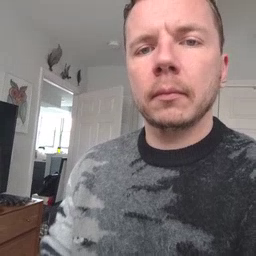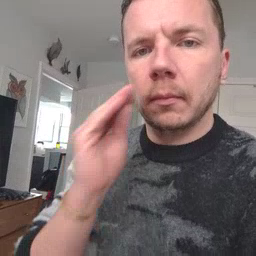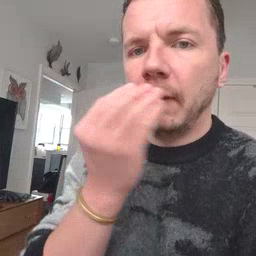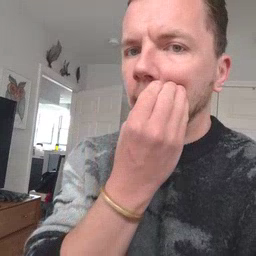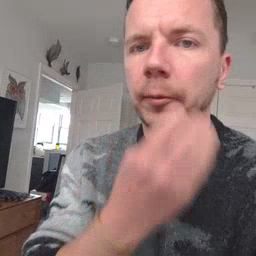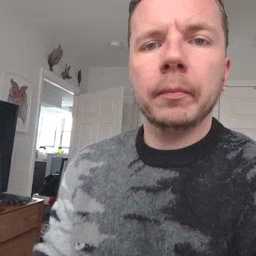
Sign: flower